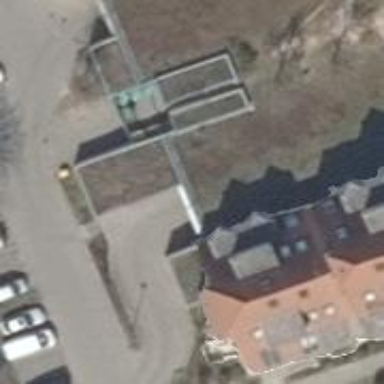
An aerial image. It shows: Parking entrance.